Question: im trying to do this layout above

and here is my code
'''
<?xml version="1.0" encoding="utf-8"?>
<LinearLayout xmlns:android="http://schemas.android.com/apk/res/android"
android:layout_width="match_parent"
android:layout_height="match_parent"
android:orientation="vertical" >
<LinearLayout
android:layout_width="match_parent"
android:layout_height="match_parent"
android:layout_weight="0.80"
android:orientation="horizontal" >
<ImageView
android:layout_width="match_parent"
android:layout_height="match_parent"
android:layout_weight="0.50"
android:padding="10dp" />
<RelativeLayout>
</RelativeLayout>
<LinearLayout
android:layout_width="match_parent"
android:layout_height="match_parent"
android:layout_weight="0.50"
android:orientation="vertical" >
</LinearLayout>
</LinearLayout>
<LinearLayout
android:layout_width="match_parent"
android:layout_height="match_parent"
android:layout_weight="0.20"
android:orientation="vertical" >
</LinearLayout>
</LinearLayout>
'''
In ImageView, i got the error "Nested weights are bad for perfomance". I would to understand why this happening and if someone have a better solution for this layout.
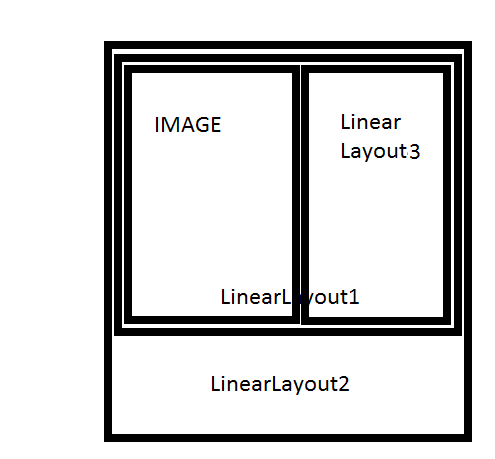
Answer: The 'layout_weight' attribute is another way of specifying a width or a height in percentage dimensions, and to optimize the calculation of the dimensions you should use '0dp' to one of them (the one you are replacing with).
Another optimize tip is to remove the '<RelativeLayout></RelativeLayout>' that is not being used in your layout.
Please try the solution below:
'''
<?xml version="1.0" encoding="utf-8"?>
<LinearLayout xmlns:android="http://schemas.android.com/apk/res/android"
android:layout_width="match_parent"
android:layout_height="match_parent"
android:orientation="vertical" >
<LinearLayout
android:layout_width="match_parent"
android:layout_height="0dp"
android:layout_weight="0.80"
android:orientation="horizontal" >
<ImageView
android:layout_width="0dp"
android:layout_height="match_parent"
android:layout_weight="0.50"
android:padding="10dp" />
<LinearLayout
android:layout_width="0dp"
android:layout_height="match_parent"
android:layout_weight="0.50"
android:orientation="vertical" >
</LinearLayout>
</LinearLayout>
<LinearLayout
android:layout_width="match_parent"
android:layout_height="0dp"
android:layout_weight="0.20"
android:orientation="vertical" >
</LinearLayout>
</LinearLayout>
'''